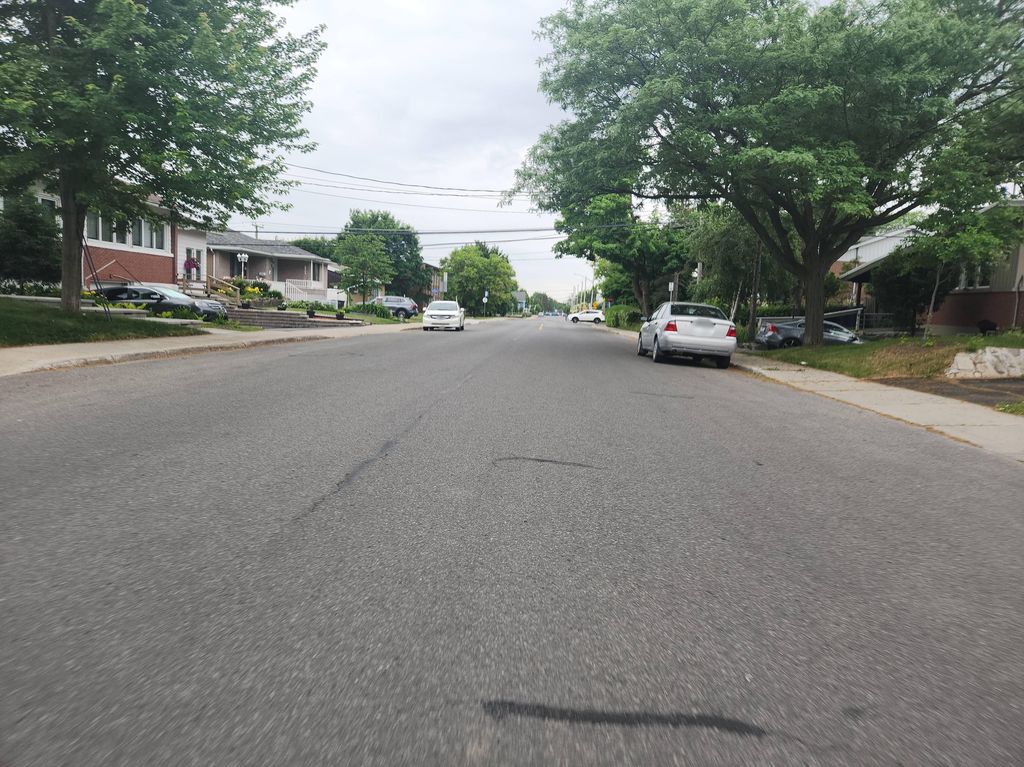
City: montreal